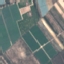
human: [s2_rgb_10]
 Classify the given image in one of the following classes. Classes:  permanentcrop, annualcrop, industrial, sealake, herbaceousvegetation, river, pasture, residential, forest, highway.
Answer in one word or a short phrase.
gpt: PermanentCrop